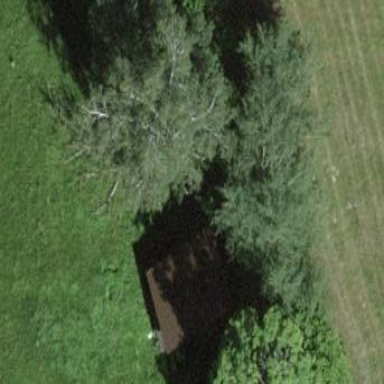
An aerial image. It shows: Barn.